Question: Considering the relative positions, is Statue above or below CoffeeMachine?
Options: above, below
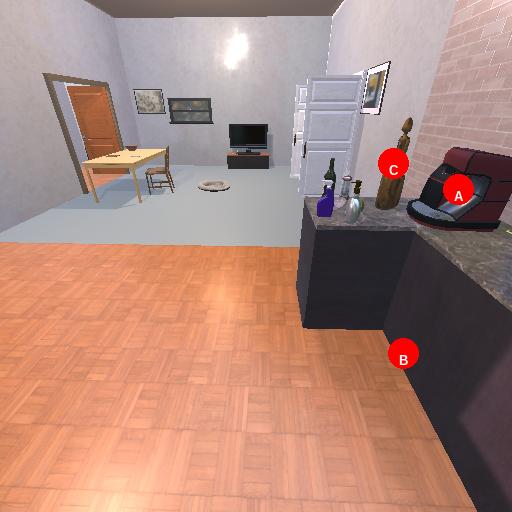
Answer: above